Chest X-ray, AP view. Patient: 14 years old, sex F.
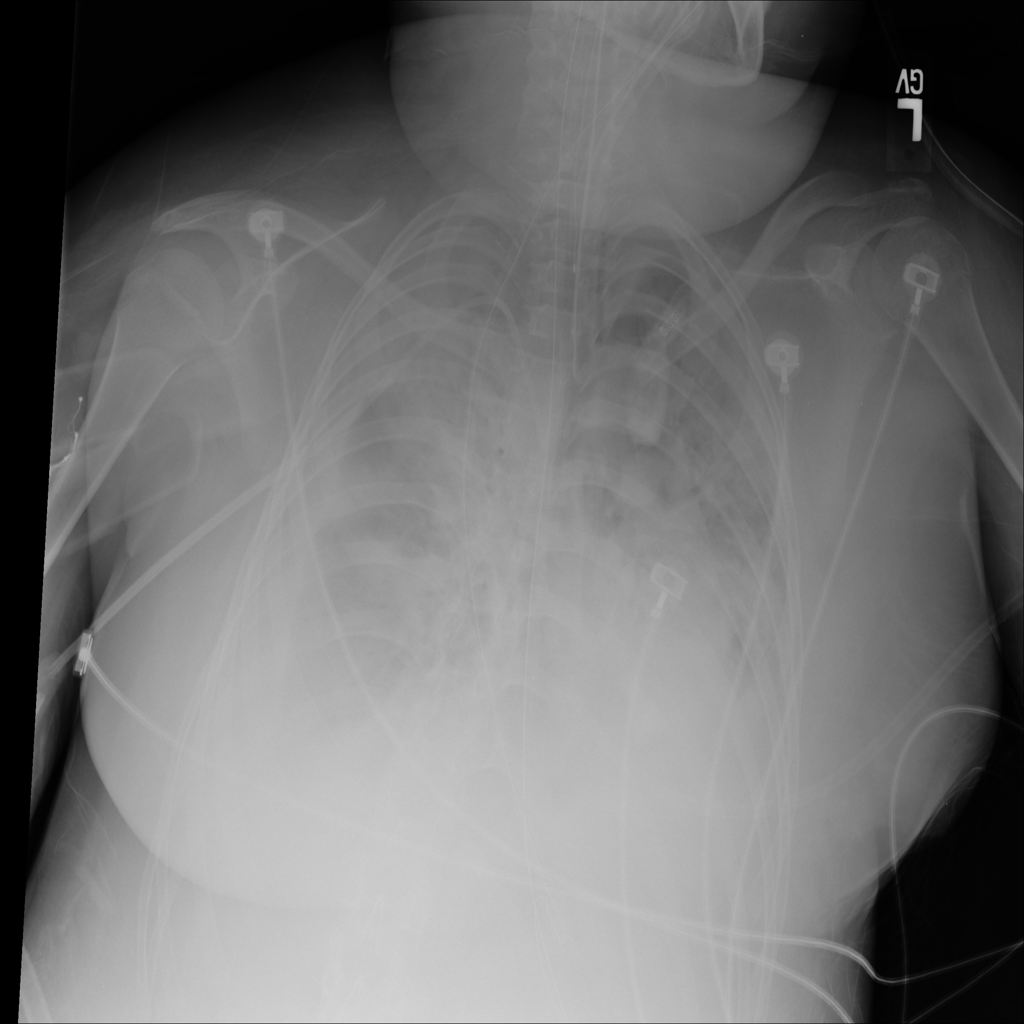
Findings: No Finding